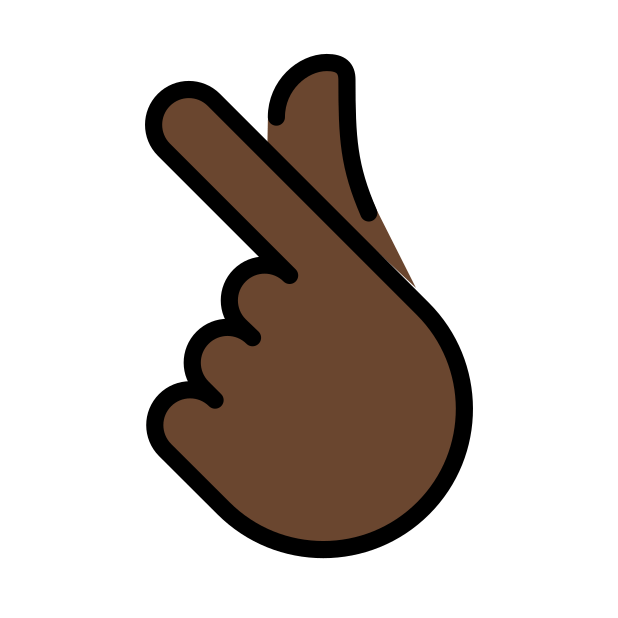
hand with index finger and thumb crossed: dark skin tone